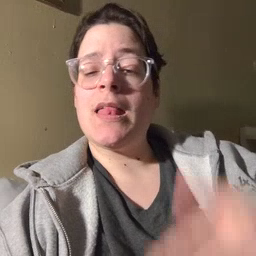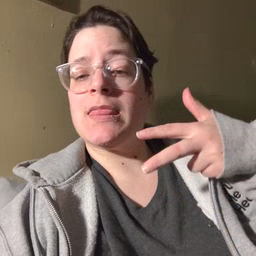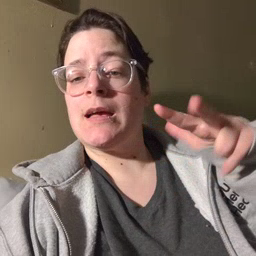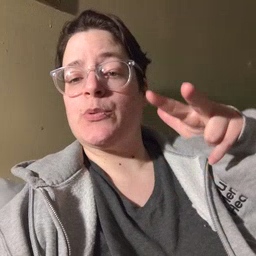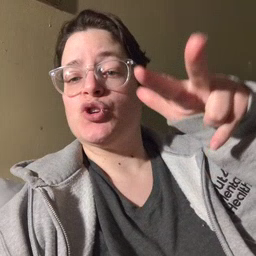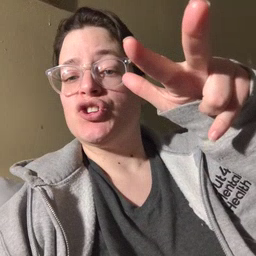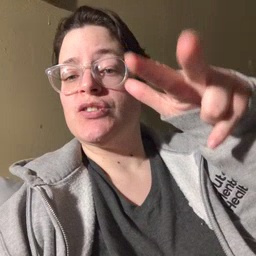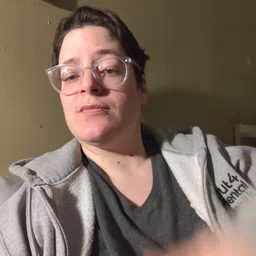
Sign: helicopter